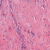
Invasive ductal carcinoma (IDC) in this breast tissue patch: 1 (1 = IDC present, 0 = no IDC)